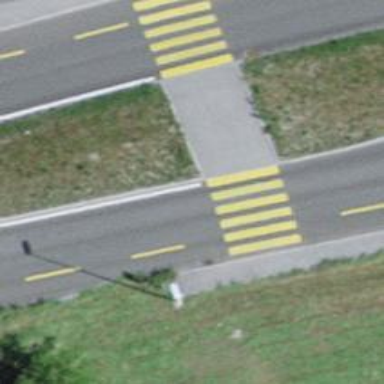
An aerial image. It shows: Uncontrolled road crossing.